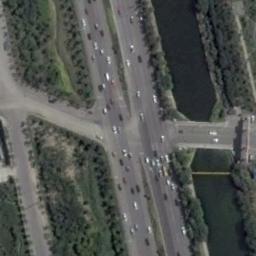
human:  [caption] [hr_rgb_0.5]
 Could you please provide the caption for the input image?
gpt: There are many moving and waiting vehicles on the road at the intersection  There are lots of trees beside the intersection and there is a river beside .

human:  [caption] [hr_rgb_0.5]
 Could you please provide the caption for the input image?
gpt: There are many cars at the intersection .

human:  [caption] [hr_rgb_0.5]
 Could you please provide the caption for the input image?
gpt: The zebra crossing at the intersection is yellow .

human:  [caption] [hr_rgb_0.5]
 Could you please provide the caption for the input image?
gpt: An intersection with dense traffic located in a green area .

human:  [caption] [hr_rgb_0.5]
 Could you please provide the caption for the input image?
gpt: There are green lawns and a river beside the intersection .